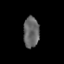
Tissue: lung
Cell type: Myeloid cells
Senescence score: 0.5786
Nuclear area (px): 480
Mean DAPI intensity: 101.967